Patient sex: F
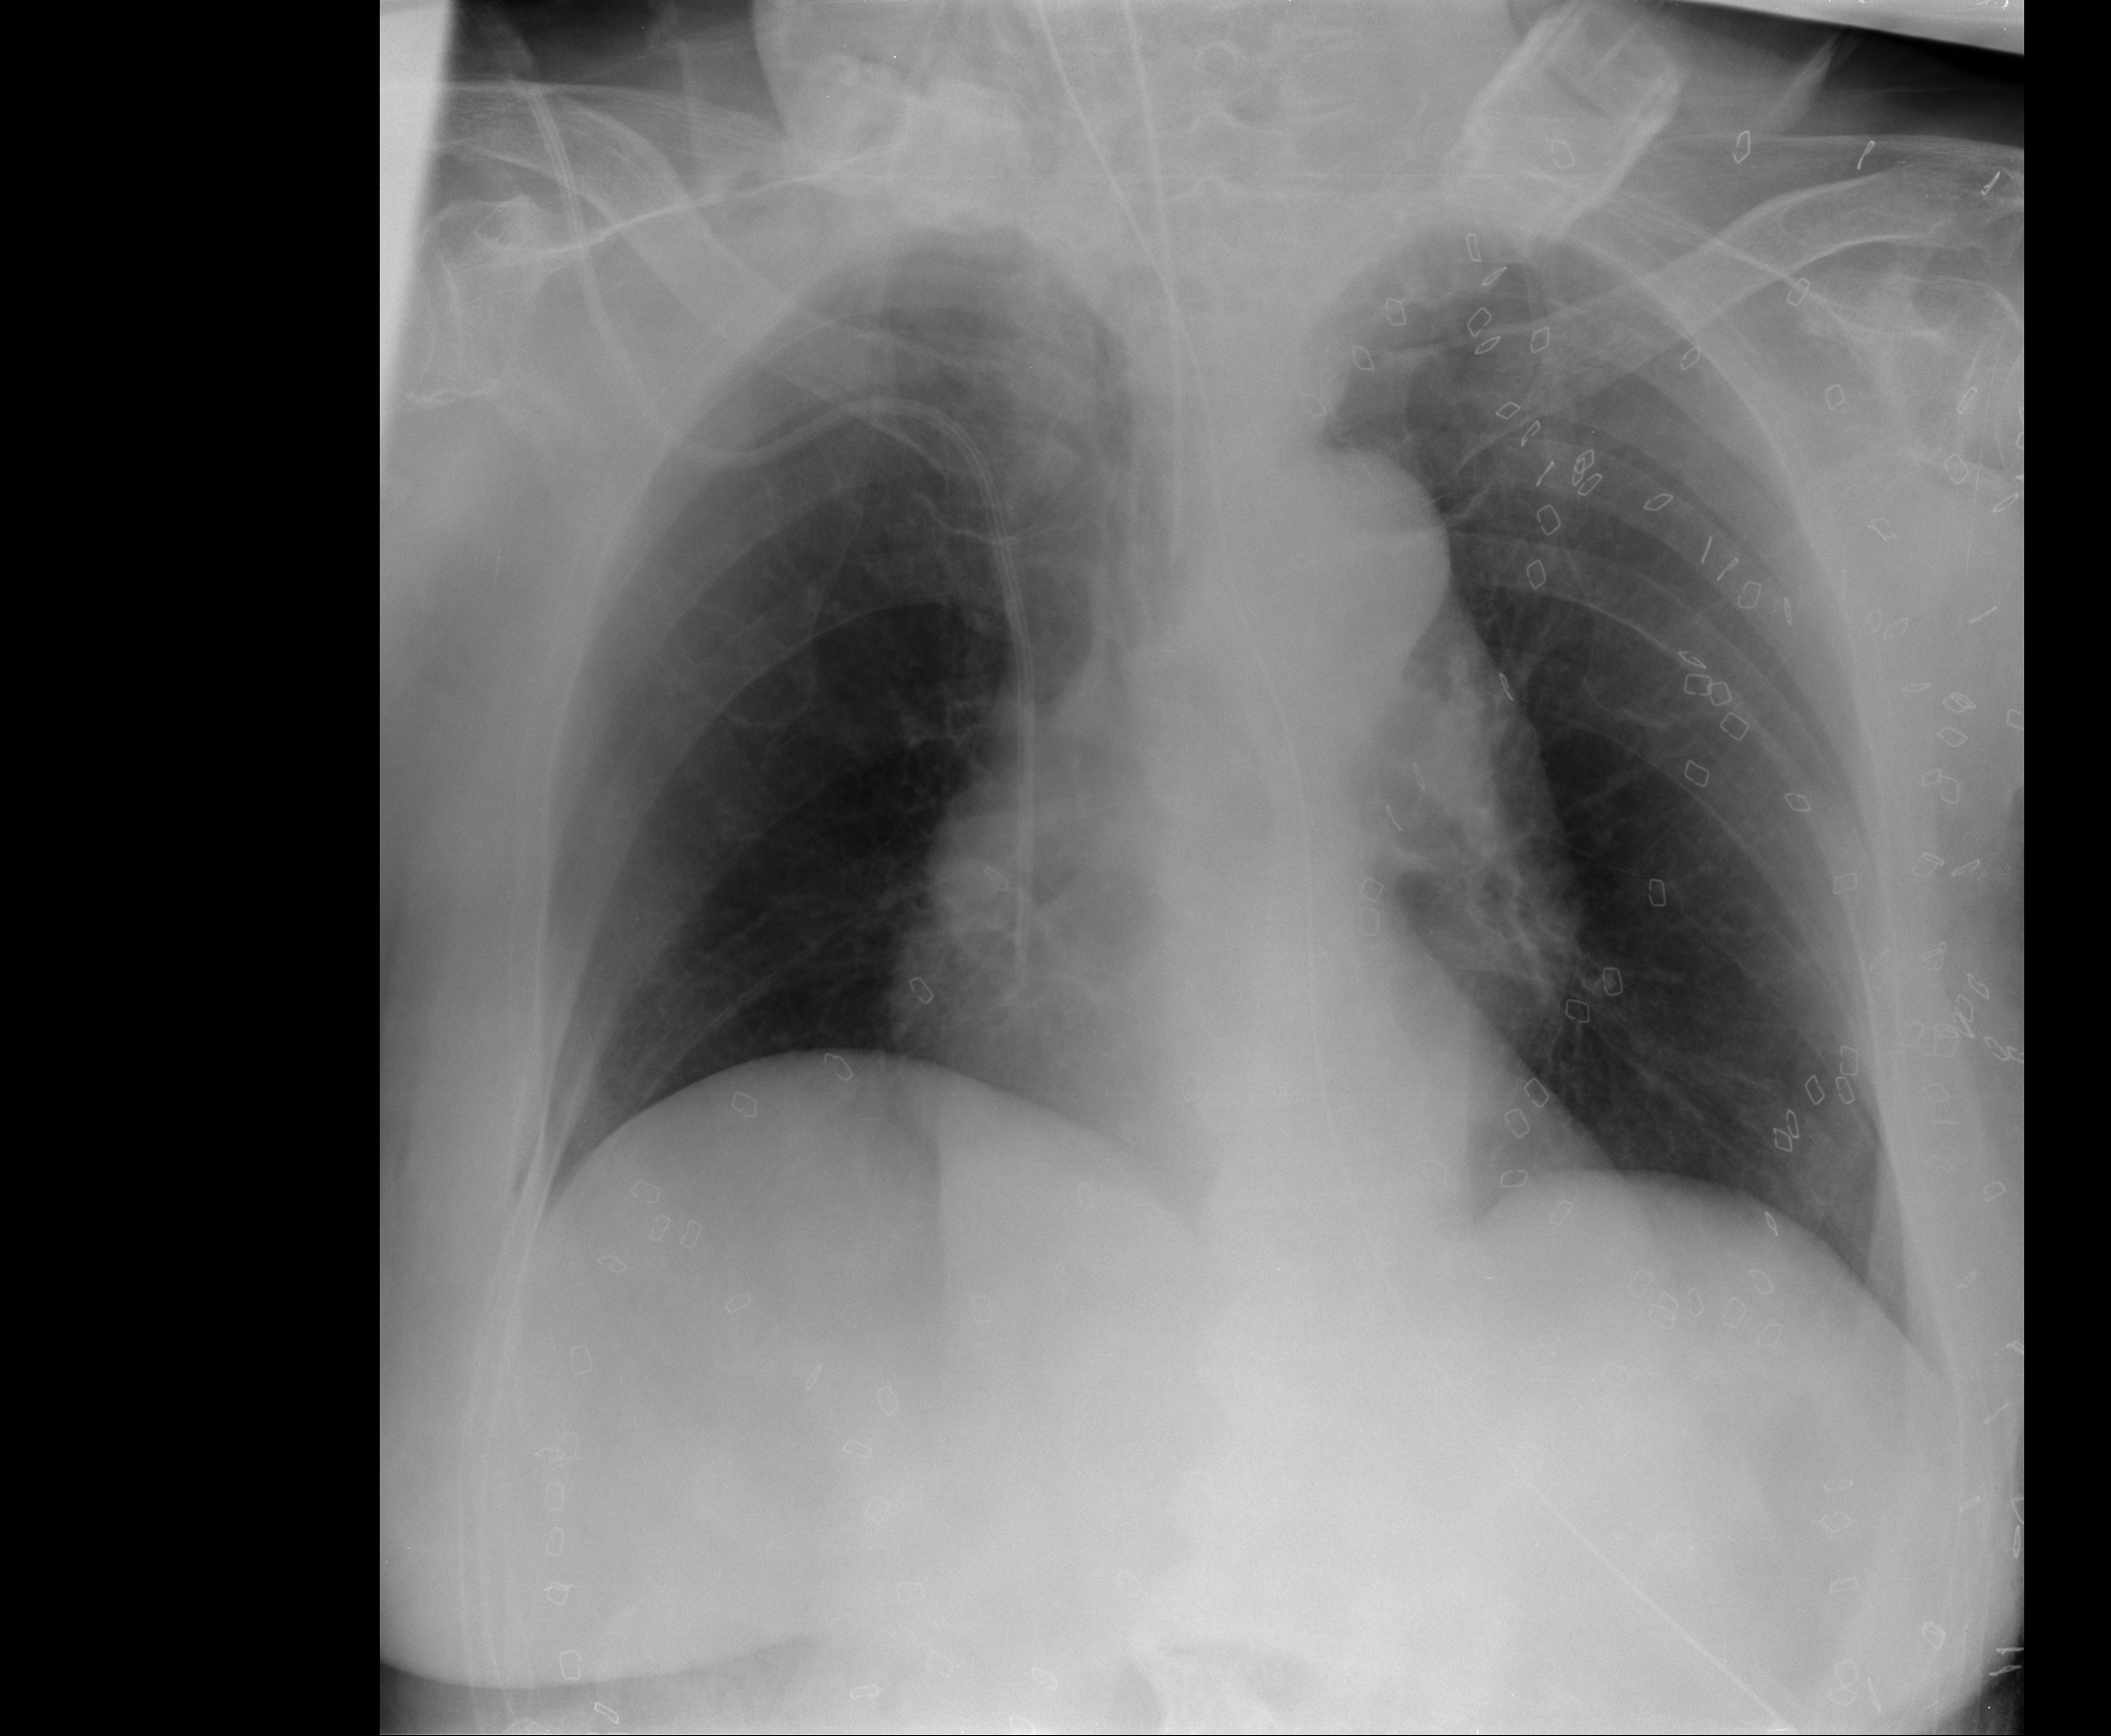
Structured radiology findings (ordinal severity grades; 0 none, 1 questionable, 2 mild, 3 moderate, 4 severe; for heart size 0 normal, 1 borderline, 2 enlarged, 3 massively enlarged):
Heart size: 0
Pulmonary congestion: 0
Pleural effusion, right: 0
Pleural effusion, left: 0
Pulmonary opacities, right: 0
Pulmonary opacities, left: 0
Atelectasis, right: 0
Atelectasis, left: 2